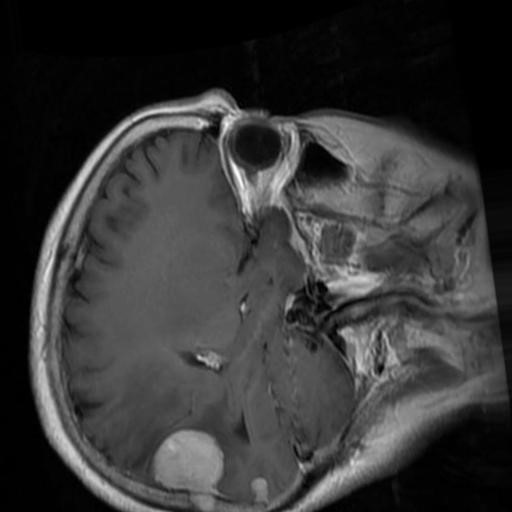
Label: brain_menin